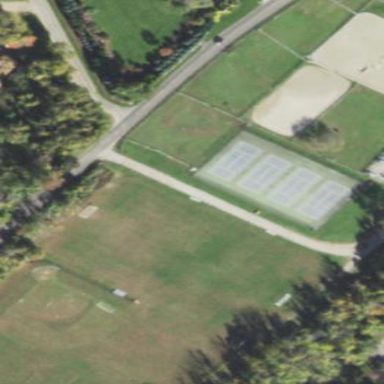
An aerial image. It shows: Tennis court on the leisure land pitch.